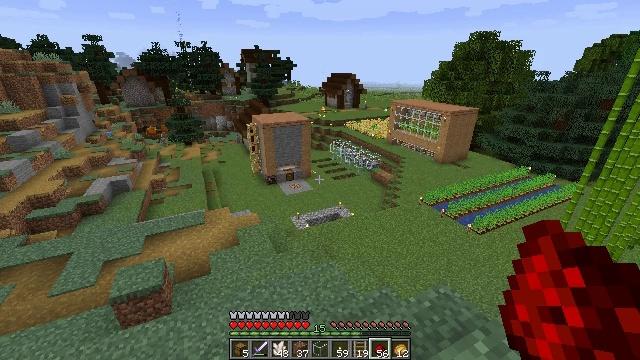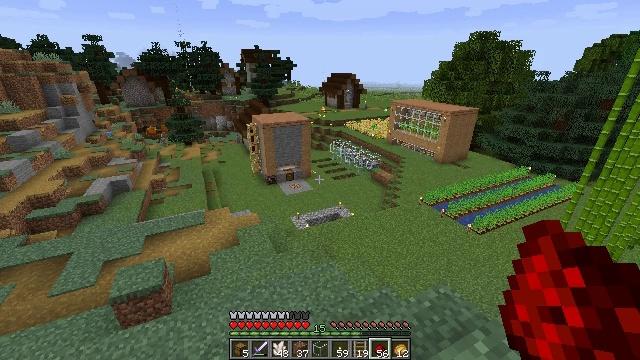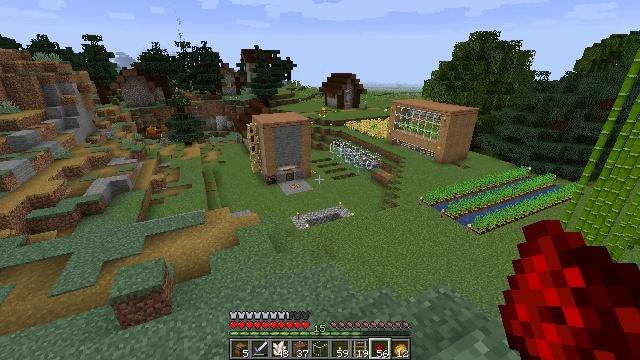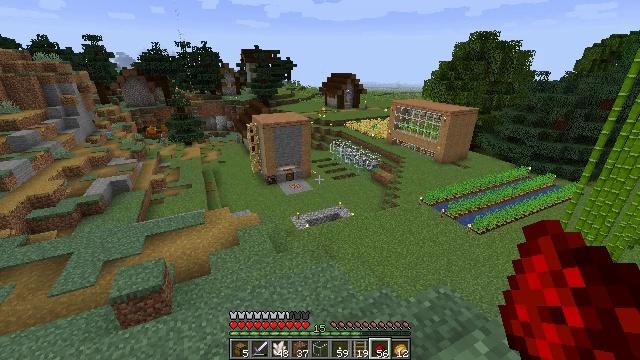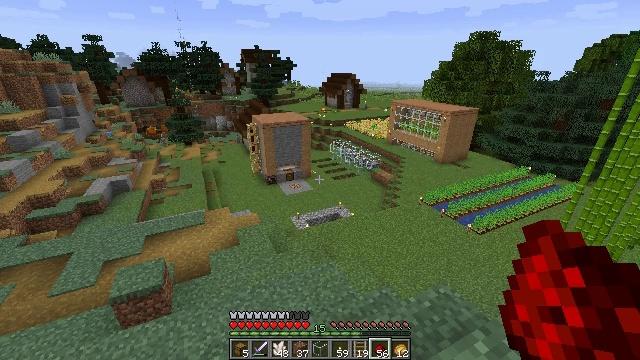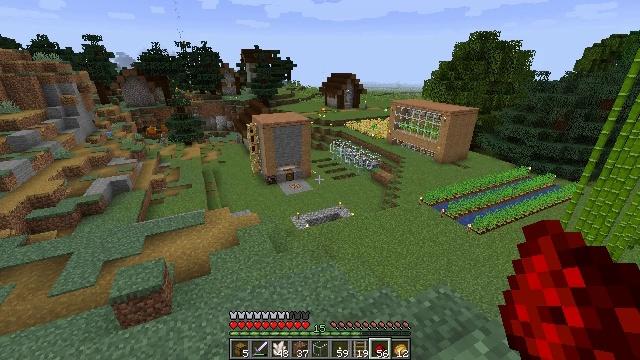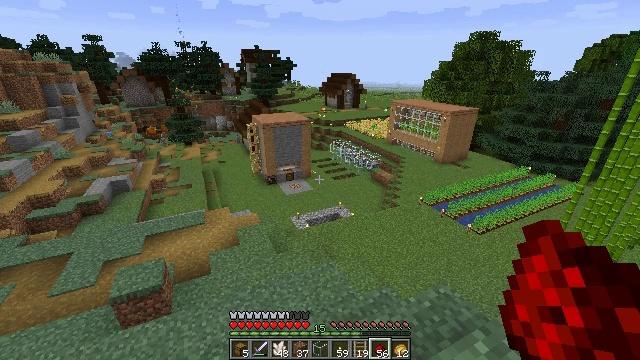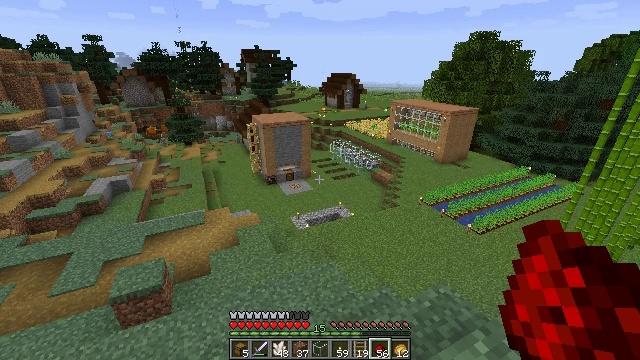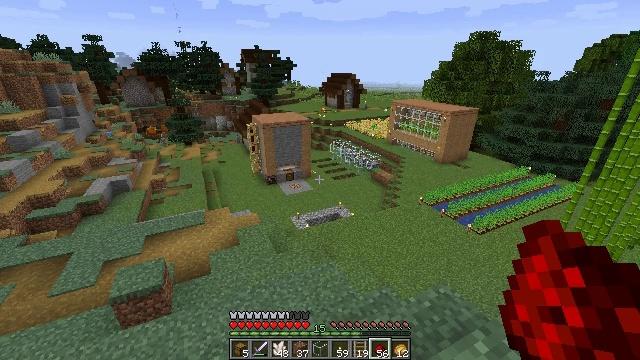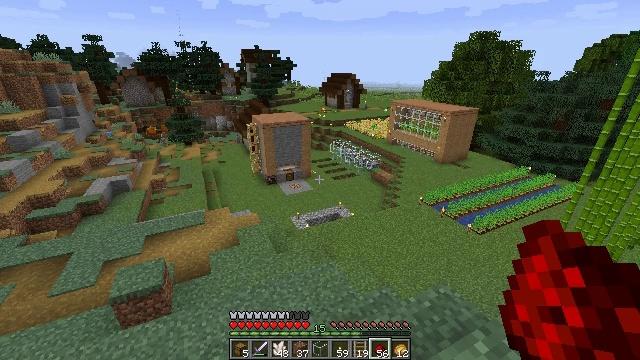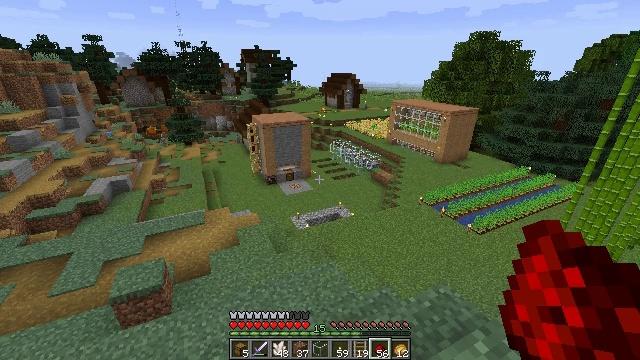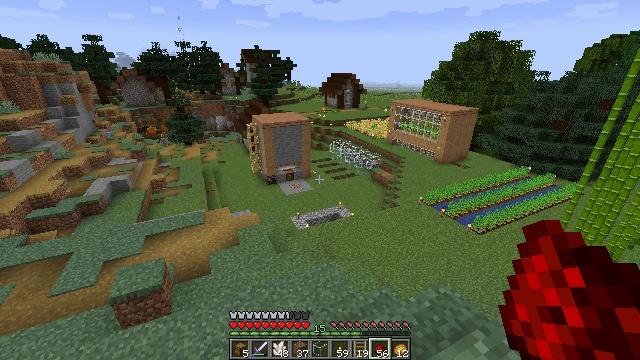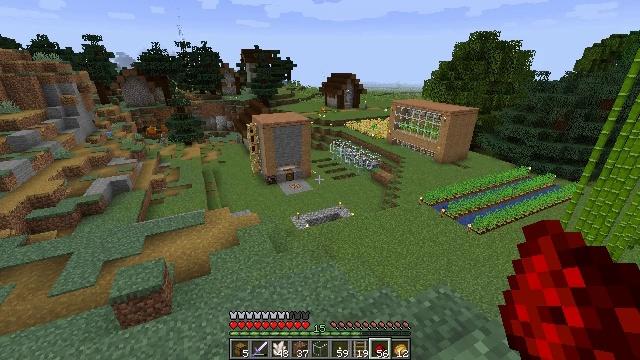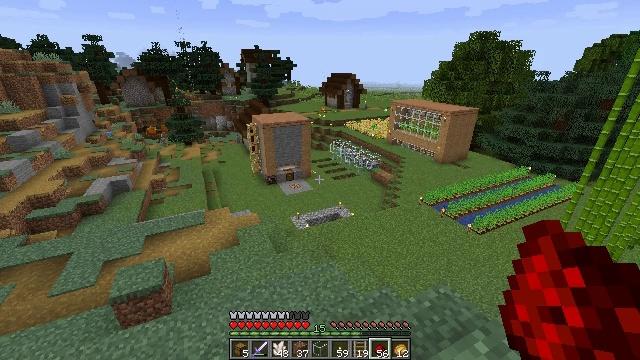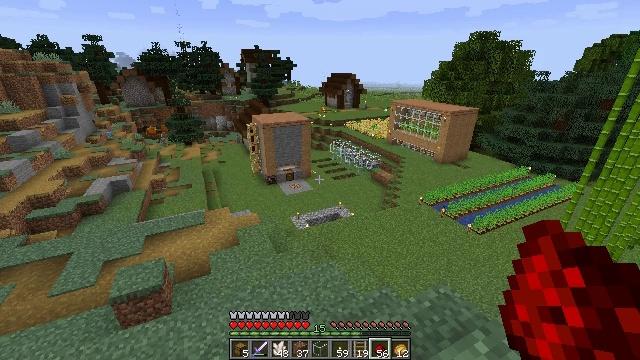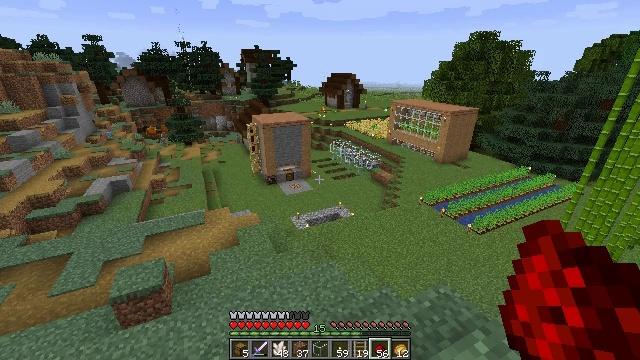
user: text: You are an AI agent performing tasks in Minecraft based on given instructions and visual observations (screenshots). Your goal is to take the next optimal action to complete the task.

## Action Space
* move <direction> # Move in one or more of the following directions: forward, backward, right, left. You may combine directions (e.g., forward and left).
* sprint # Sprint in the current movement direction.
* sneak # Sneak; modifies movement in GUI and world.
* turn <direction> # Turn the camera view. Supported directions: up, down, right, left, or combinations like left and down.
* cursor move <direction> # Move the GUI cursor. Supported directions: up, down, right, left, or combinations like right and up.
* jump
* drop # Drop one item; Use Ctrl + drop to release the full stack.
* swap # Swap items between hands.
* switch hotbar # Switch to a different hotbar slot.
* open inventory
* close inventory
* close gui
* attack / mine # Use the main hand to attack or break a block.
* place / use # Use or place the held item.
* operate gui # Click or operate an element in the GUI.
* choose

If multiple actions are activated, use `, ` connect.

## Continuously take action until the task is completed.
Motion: motion action
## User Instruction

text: Craft black dye.
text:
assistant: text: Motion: no_op
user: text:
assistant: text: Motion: no_op
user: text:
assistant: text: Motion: no_op
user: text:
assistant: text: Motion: no_op
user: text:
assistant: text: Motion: no_op
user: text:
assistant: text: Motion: no_op
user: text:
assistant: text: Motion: no_op
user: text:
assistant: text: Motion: no_op
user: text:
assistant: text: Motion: no_op
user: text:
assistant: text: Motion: no_op
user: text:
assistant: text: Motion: no_op
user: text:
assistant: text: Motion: no_op
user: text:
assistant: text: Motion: no_op
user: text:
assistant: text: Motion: no_op
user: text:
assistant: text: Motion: no_op
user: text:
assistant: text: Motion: no_op
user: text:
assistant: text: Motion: no_op
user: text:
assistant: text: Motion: no_op
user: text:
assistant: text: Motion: no_op
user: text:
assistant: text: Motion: no_op
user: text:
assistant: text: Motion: no_op
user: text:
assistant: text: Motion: no_op
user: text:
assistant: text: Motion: no_op
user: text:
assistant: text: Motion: no_op
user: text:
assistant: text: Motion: no_op
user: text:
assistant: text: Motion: no_op
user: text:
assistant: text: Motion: no_op
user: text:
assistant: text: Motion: no_op
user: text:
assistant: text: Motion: no_op
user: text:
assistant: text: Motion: no_op